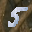
Label: 5